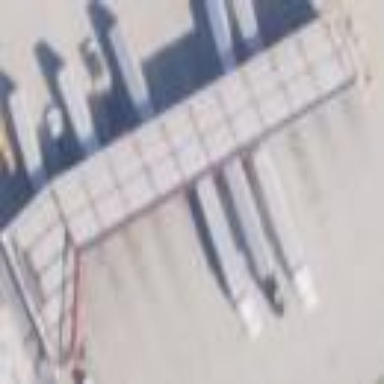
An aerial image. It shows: Fuel station located under roof.